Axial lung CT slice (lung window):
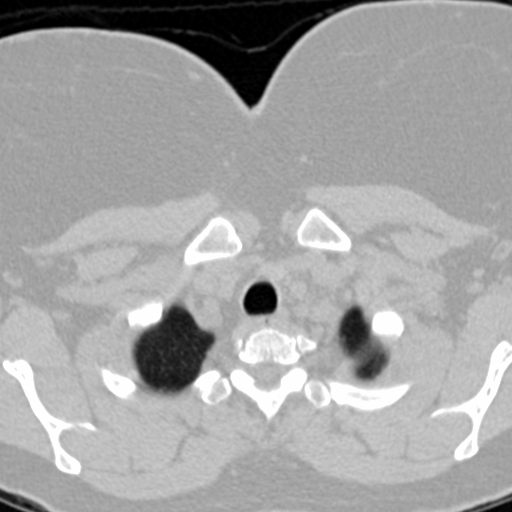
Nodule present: no